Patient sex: M
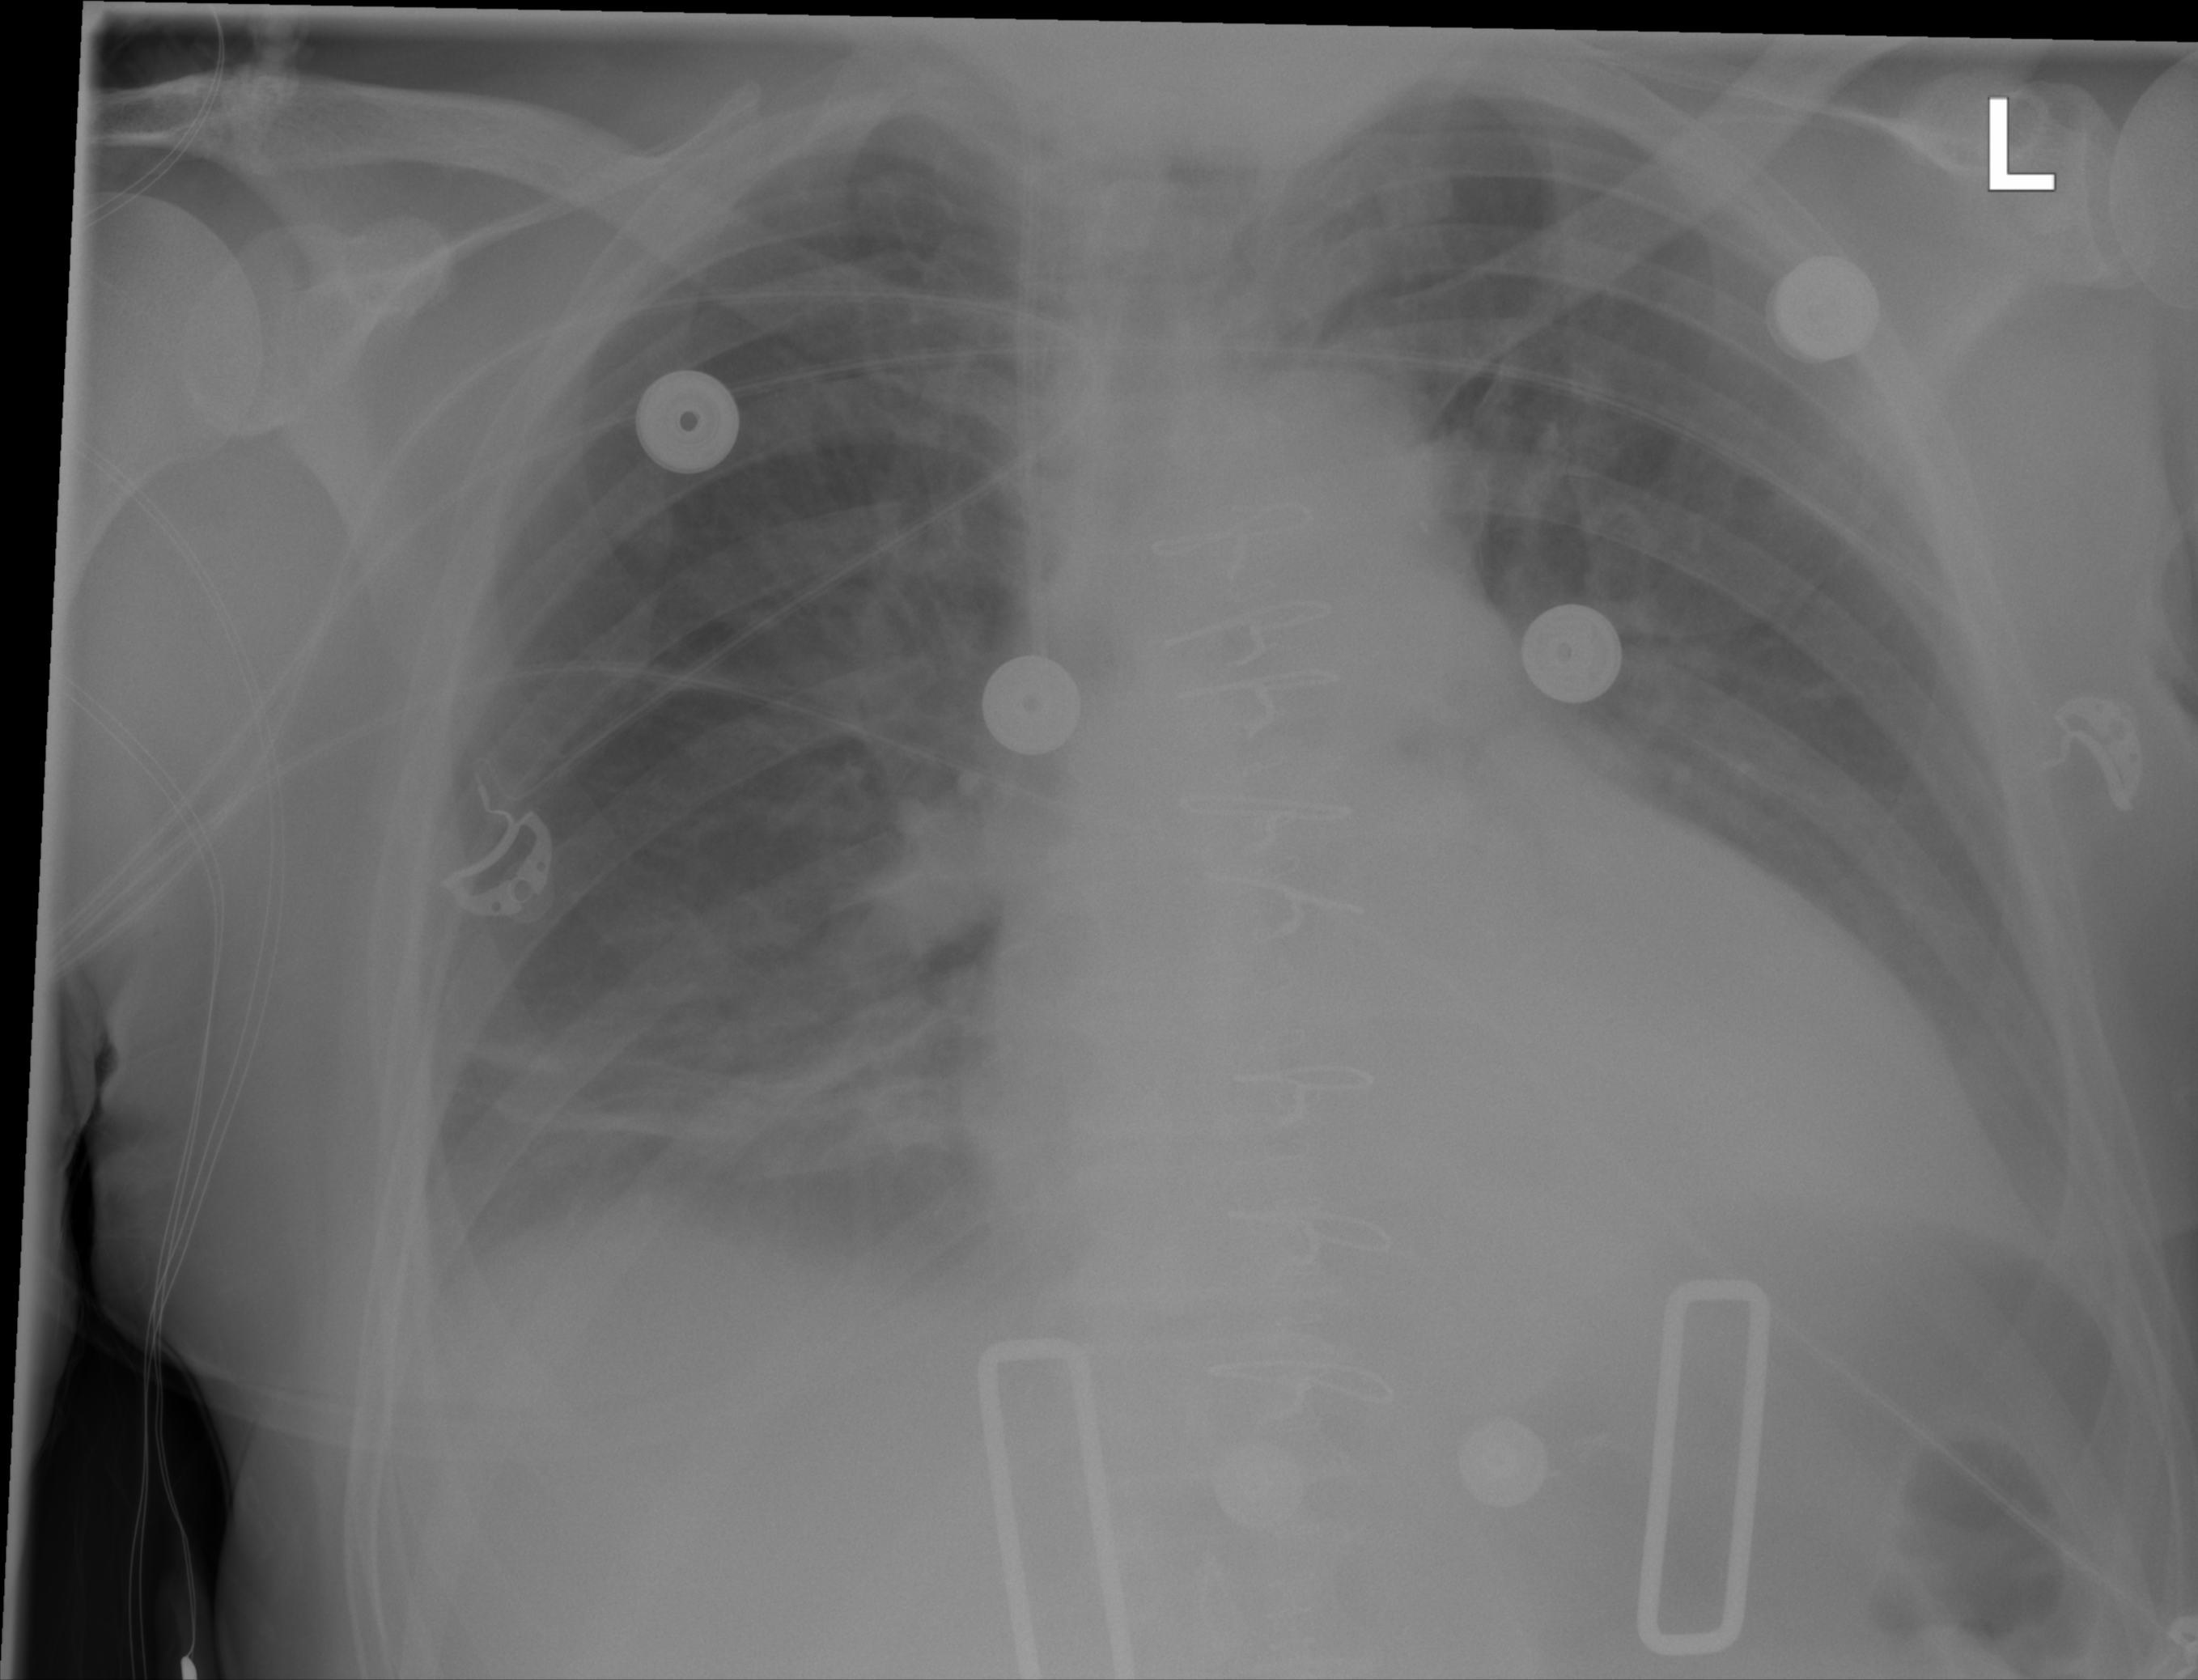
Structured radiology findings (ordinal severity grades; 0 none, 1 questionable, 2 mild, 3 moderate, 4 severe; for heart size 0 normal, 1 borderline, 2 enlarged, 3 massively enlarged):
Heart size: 2
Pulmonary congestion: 2
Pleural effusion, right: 1
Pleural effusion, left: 1
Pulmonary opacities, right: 1
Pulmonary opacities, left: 0
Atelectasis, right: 2
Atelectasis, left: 2